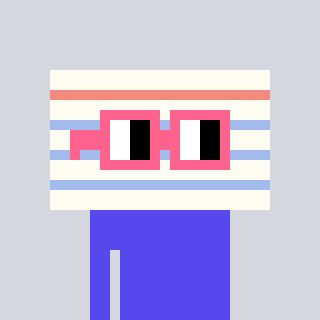
a pixel art character with square pink glasses, a empty notebook page-shaped head and a computerblue-colored body on a cool background